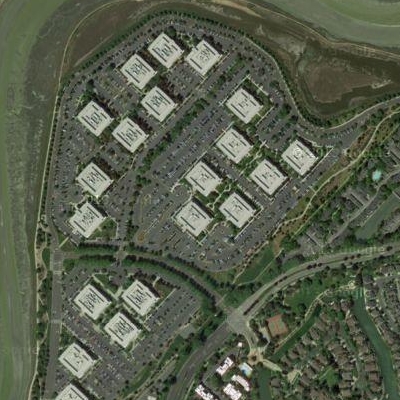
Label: Industry